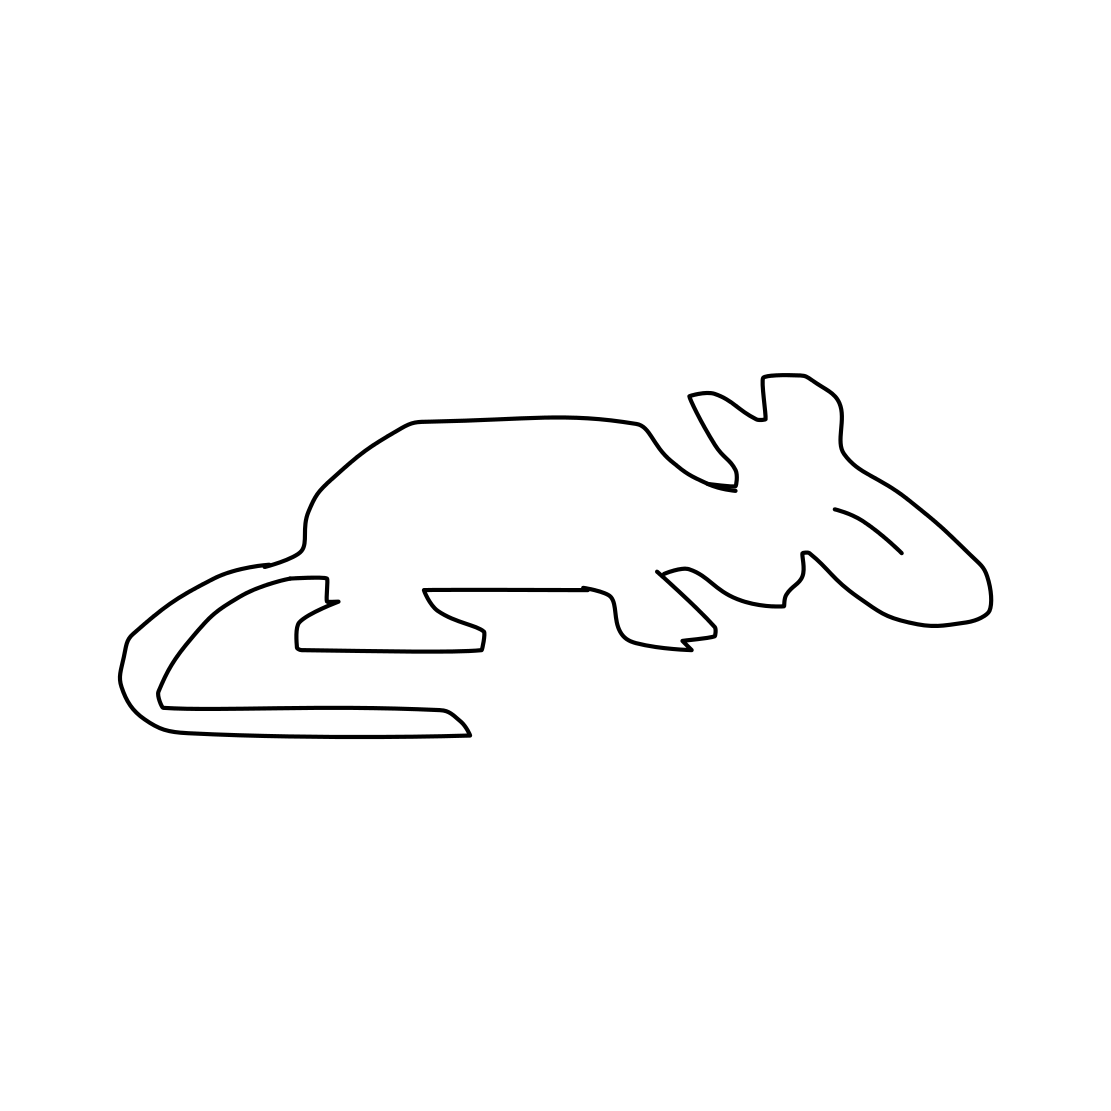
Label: mouse (animal)